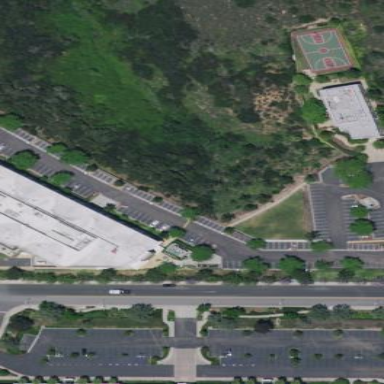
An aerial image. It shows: Office building.